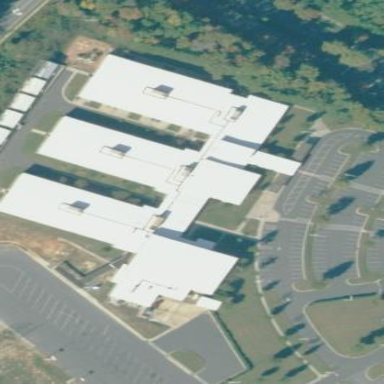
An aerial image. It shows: Elementary school.